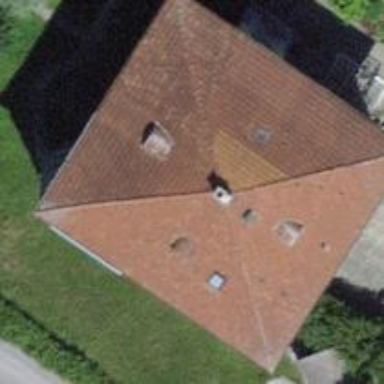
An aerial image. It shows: Hipped roof on residential building.